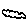
Label: cloud